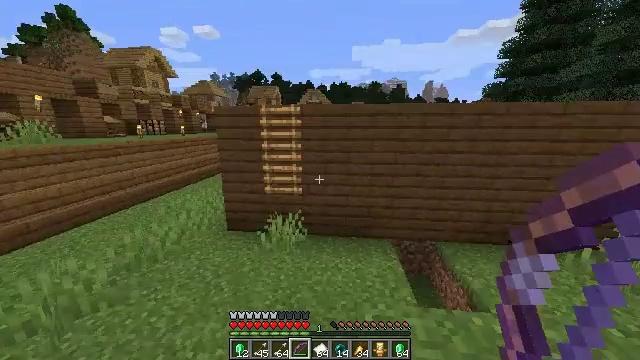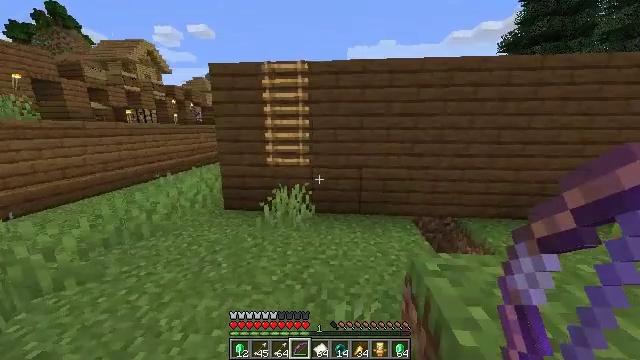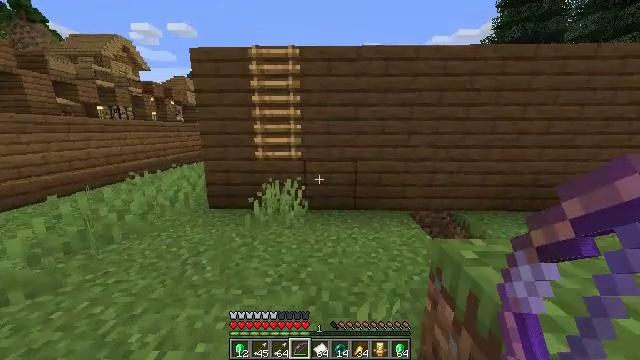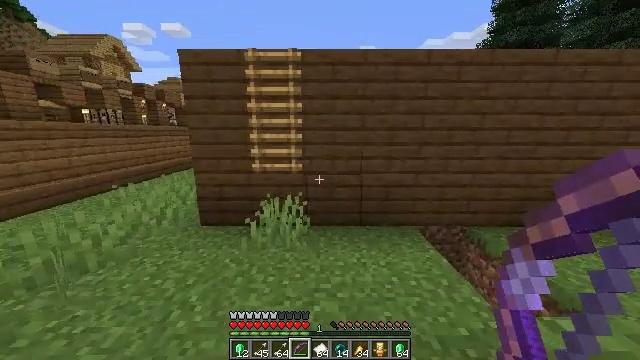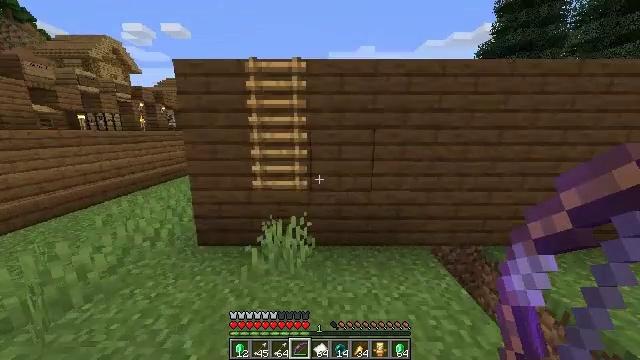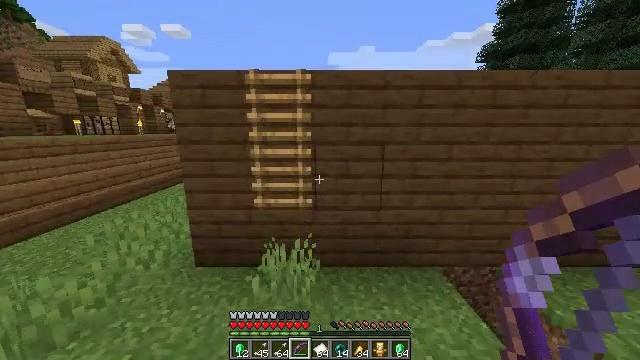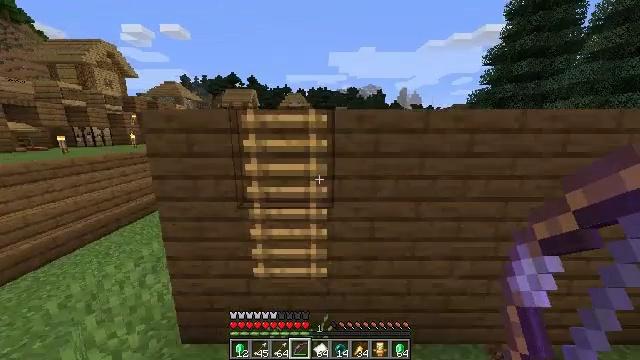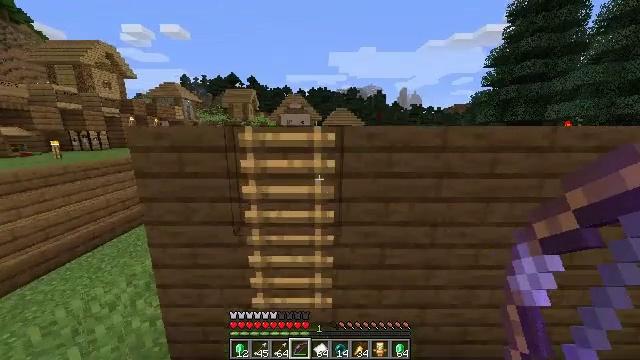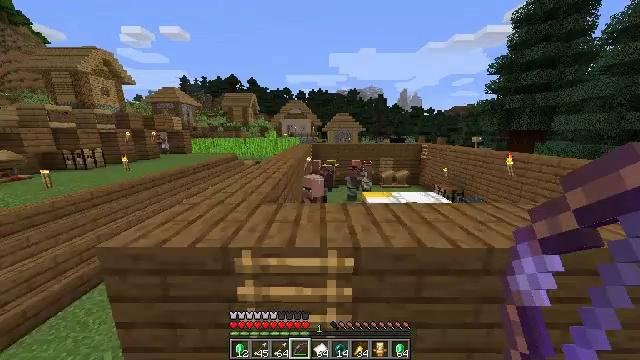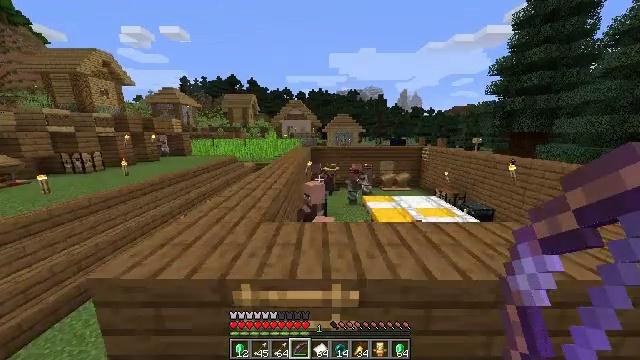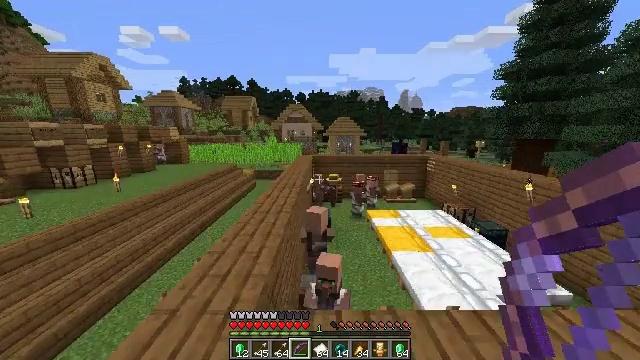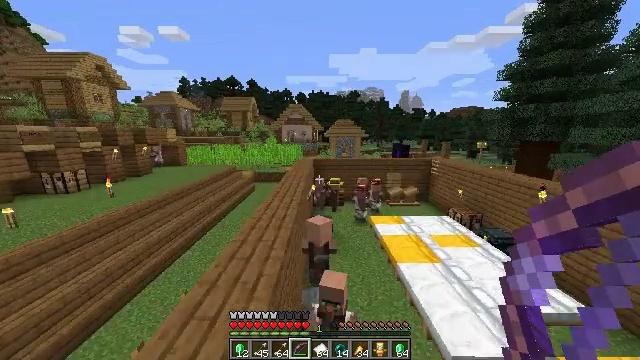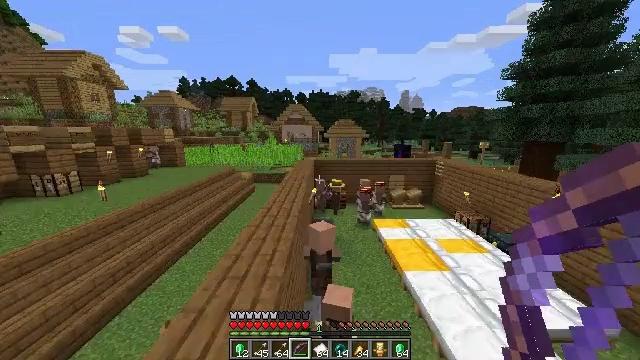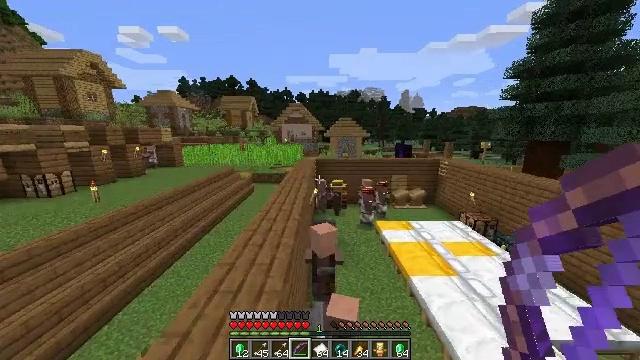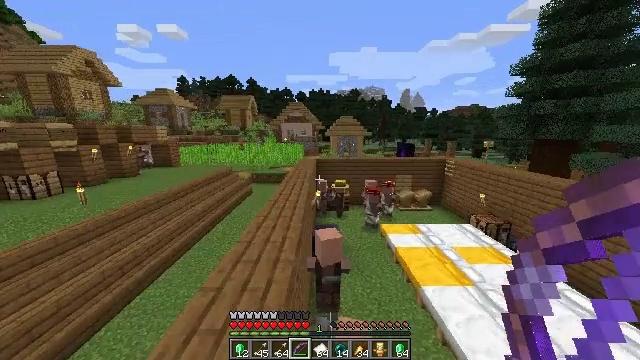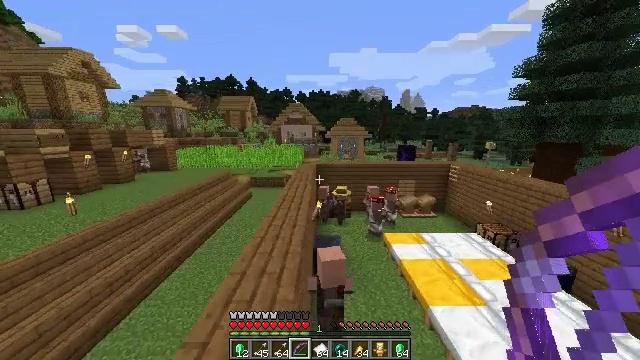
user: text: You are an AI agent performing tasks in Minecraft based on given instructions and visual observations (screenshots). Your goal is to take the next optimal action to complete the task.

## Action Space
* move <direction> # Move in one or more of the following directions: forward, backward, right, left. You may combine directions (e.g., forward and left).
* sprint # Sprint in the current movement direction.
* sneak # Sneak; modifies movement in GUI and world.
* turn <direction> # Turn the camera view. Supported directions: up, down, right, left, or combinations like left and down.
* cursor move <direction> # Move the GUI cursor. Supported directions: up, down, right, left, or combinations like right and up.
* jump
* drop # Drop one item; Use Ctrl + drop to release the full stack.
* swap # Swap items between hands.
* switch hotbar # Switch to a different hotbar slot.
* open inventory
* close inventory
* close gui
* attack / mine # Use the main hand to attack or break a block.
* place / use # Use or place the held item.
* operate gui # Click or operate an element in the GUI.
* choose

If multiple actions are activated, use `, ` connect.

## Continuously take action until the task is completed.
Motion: motion action
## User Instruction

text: Create a shulker box for extra storage space.
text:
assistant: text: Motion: move forward, sprint, turn right, jump
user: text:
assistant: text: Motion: move forward, sprint, turn right, jump
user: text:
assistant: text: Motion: move forward, sprint, turn right, jump
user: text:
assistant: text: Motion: move forward, sprint, jump
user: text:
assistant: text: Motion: move forward, sprint, jump
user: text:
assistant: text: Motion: move forward, sprint, jump
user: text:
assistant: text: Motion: move forward, sprint, jump
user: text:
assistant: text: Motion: move forward, sprint, jump
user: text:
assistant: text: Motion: move forward, sprint, jump
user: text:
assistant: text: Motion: move forward, sprint, jump
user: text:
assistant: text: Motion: move forward, sprint, jump
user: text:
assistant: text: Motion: move forward, sprint, jump
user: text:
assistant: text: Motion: move forward, sprint, jump
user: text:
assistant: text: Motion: move forward, sprint, jump
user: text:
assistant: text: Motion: move forward, sprint, jump
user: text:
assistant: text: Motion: move forward, sprint, jump
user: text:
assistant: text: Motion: move forward, sprint, jump
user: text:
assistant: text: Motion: move forward, sprint, jump
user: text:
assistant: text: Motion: move forward, sprint, jump
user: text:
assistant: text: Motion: move forward, sprint, jump
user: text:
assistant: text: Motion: move forward, sprint, jump
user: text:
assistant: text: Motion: move forward, sprint, jump
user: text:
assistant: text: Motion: move forward, sprint, jump
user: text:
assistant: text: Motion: move forward, sprint, jump
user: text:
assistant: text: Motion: move forward, sprint, jump
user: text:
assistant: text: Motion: move forward, sprint, jump
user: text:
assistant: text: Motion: move forward, sprint, jump
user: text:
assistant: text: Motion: move forward, sprint, jump
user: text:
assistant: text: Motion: move forward, sprint, jump
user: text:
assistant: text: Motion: move forward, sprint, jump